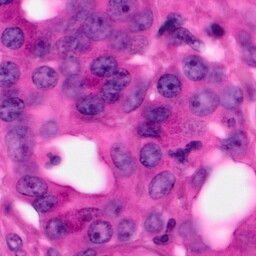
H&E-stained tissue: Pancreatic